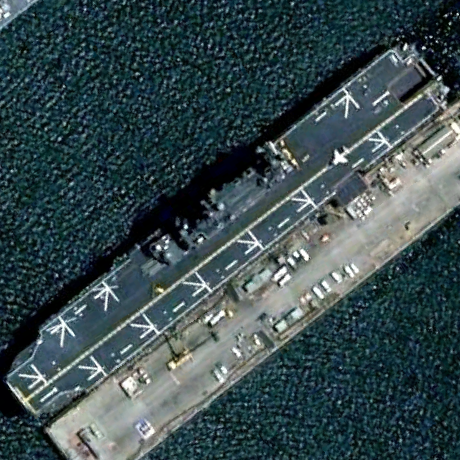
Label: assault